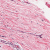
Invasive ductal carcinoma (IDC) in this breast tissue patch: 0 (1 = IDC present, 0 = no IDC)